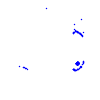
Particle: proton